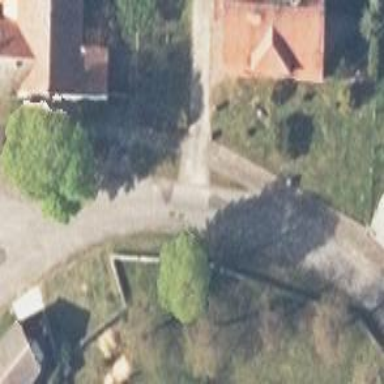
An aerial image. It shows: Residential road paved with concrete.